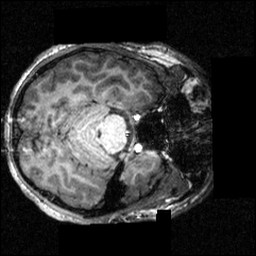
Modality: T1w
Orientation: axial
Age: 19
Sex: male
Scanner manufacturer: siemens
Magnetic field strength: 3.951 T
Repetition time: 1.5 s
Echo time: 0.00335 s